Field crop: maize
Growth stage: 2
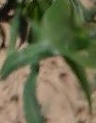
Species: maize